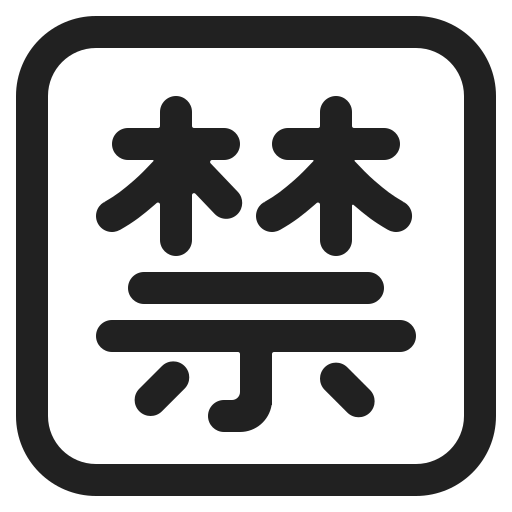
japanese prohibited button high contrast